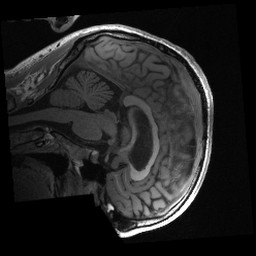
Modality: T1w
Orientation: sagittal
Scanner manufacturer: siemens
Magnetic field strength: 3 T
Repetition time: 2.3 s
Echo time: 0.00285 s